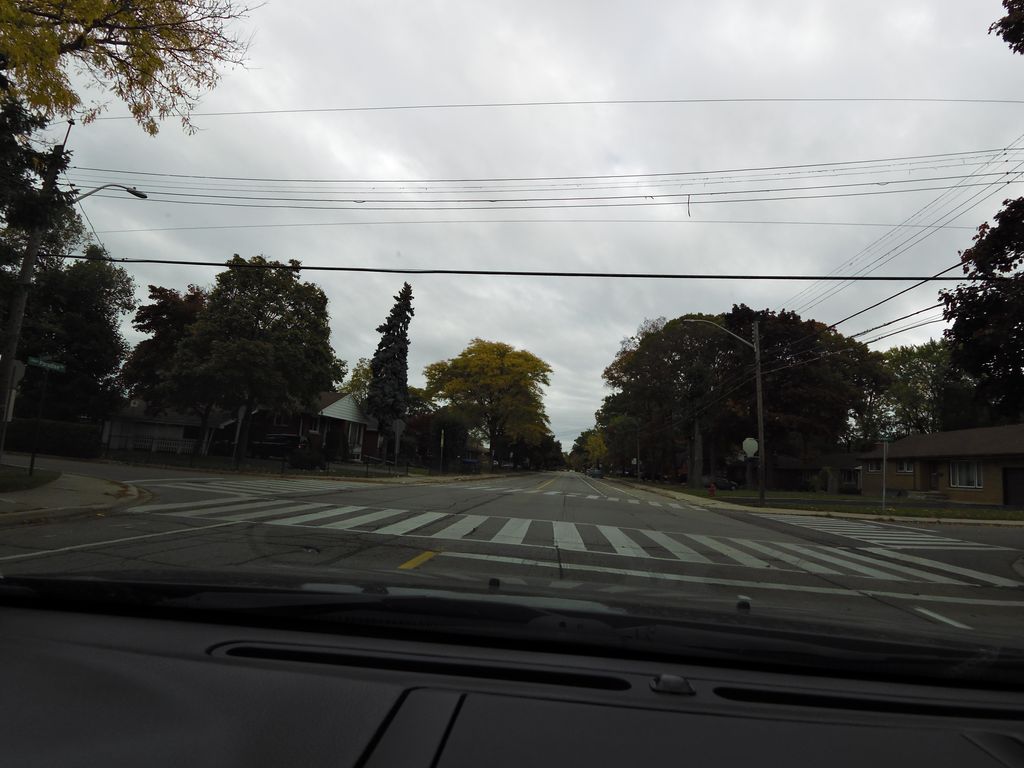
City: hamilton